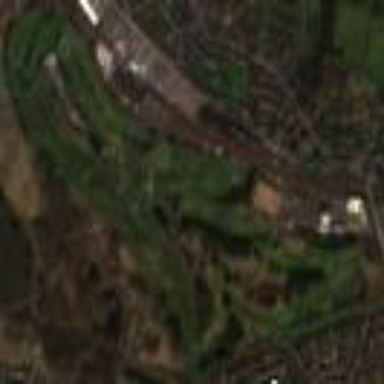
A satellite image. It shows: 18-hole golf course classified as leisure land.